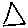
Label: triangle